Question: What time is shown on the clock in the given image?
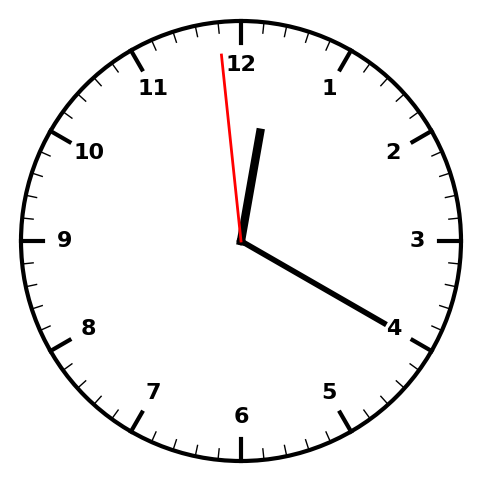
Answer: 12:19:59